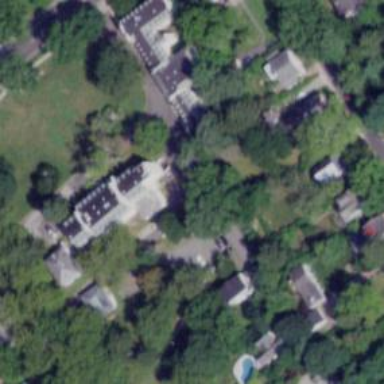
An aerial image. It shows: Dormitory building.